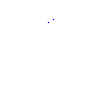
Particle: pion